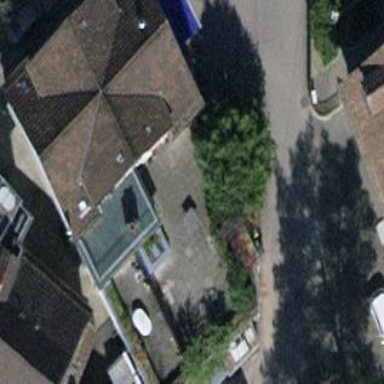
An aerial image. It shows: Building with tiled roof.